Question: In an 'ng-repeat', is the iterator offset of '$index' dynamic to what is visible? I am getting seemingly incorrect '$index' values when a filter is applied.
Working with no filter applied:
<URL>
Not appearing to work with filter applied (Note the console log):
<URL>
When a filter is removed:

And finally my 'ng-click' call:
'''
<a ng-click="showHideOrderDropDown($index)" href="">
Show More<br/><i class="icon-arrow-down"></i>
</a>
'''
Click handler:
'''
$scope.showHideOrderDropDown = function(index) {
console.log(index);
$scope.data[index].orderDropDown = !$scope.data[index].orderDropDown;
};
'''
Now I can easily work around this, but I was just hoping for some clarification.
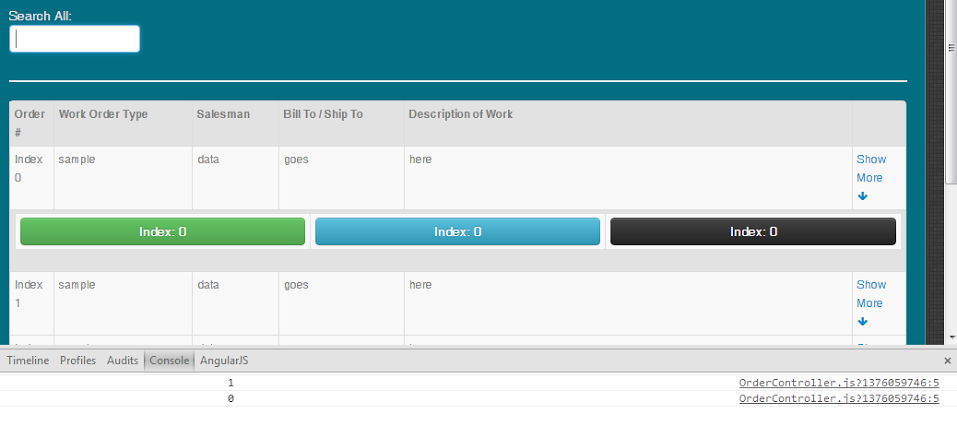
Answer: After doing some research it appears that applying a Filter actually adds and removes (not hides) elements from the 'ng-repeat' therefore the '$index' would apply to the new order of the array and no longer reflect the '$scope' array object.
Since asking the question I went ahead and passed the database id to the controller instead.
'''
$scope.showHideOrderDropDown = function(id) {
for (var i = 0; i < $scope.data.length; i++) {
if ($scope.data[i].id === id) {
$scope.data[i].orderDropDown = !$scope.data[i].orderDropDown;
}
}
};
'''